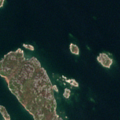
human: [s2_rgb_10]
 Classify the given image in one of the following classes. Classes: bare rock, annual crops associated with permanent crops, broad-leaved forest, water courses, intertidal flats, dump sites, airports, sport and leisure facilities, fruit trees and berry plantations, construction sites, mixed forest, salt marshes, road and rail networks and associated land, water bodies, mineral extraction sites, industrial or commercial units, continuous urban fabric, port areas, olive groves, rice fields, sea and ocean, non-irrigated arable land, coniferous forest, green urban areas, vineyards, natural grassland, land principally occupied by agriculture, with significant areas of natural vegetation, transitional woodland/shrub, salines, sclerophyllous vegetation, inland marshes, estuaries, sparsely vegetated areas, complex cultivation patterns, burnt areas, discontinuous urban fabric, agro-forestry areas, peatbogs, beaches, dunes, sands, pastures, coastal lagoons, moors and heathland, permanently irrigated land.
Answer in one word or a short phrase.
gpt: bare rock, sea and ocean